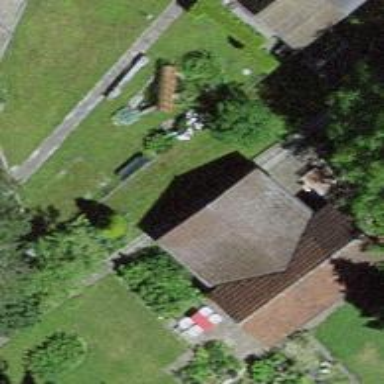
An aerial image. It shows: Shed.